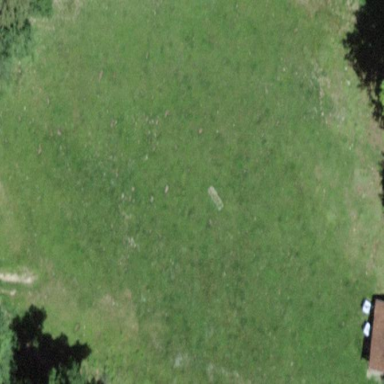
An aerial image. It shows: Beautiful meadow.